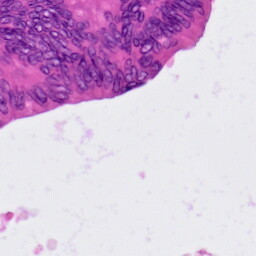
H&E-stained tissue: Colon